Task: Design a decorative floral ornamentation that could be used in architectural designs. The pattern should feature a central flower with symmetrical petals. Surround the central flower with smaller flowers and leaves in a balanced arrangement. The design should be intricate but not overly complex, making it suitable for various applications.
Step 925:
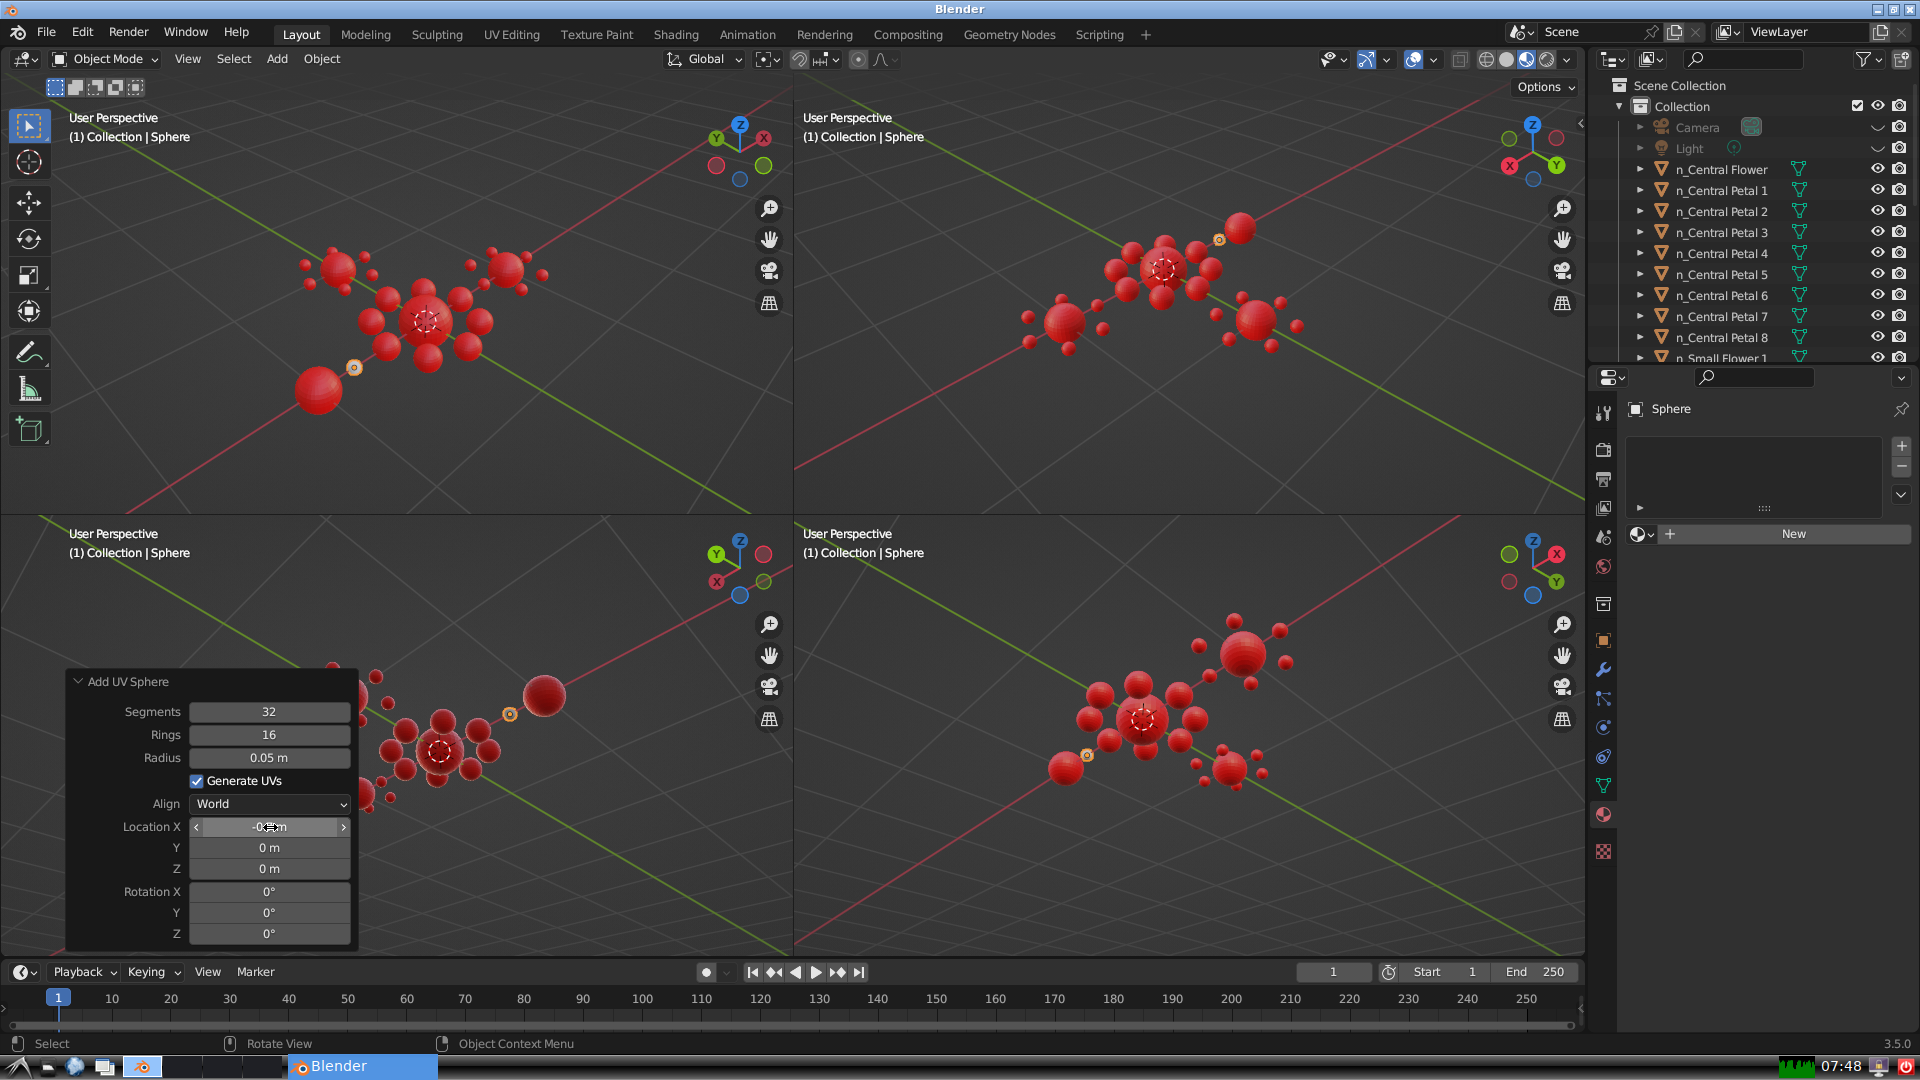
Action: {"mouse_move": [270, 849]}